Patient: sex M, age 57
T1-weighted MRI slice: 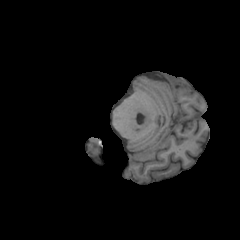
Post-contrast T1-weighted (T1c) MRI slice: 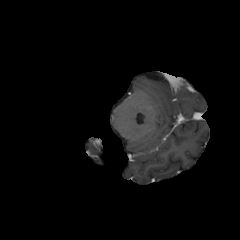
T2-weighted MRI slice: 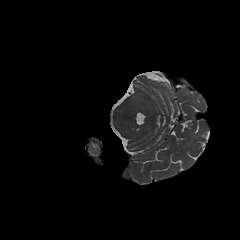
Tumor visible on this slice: no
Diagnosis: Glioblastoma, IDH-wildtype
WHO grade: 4